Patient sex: M
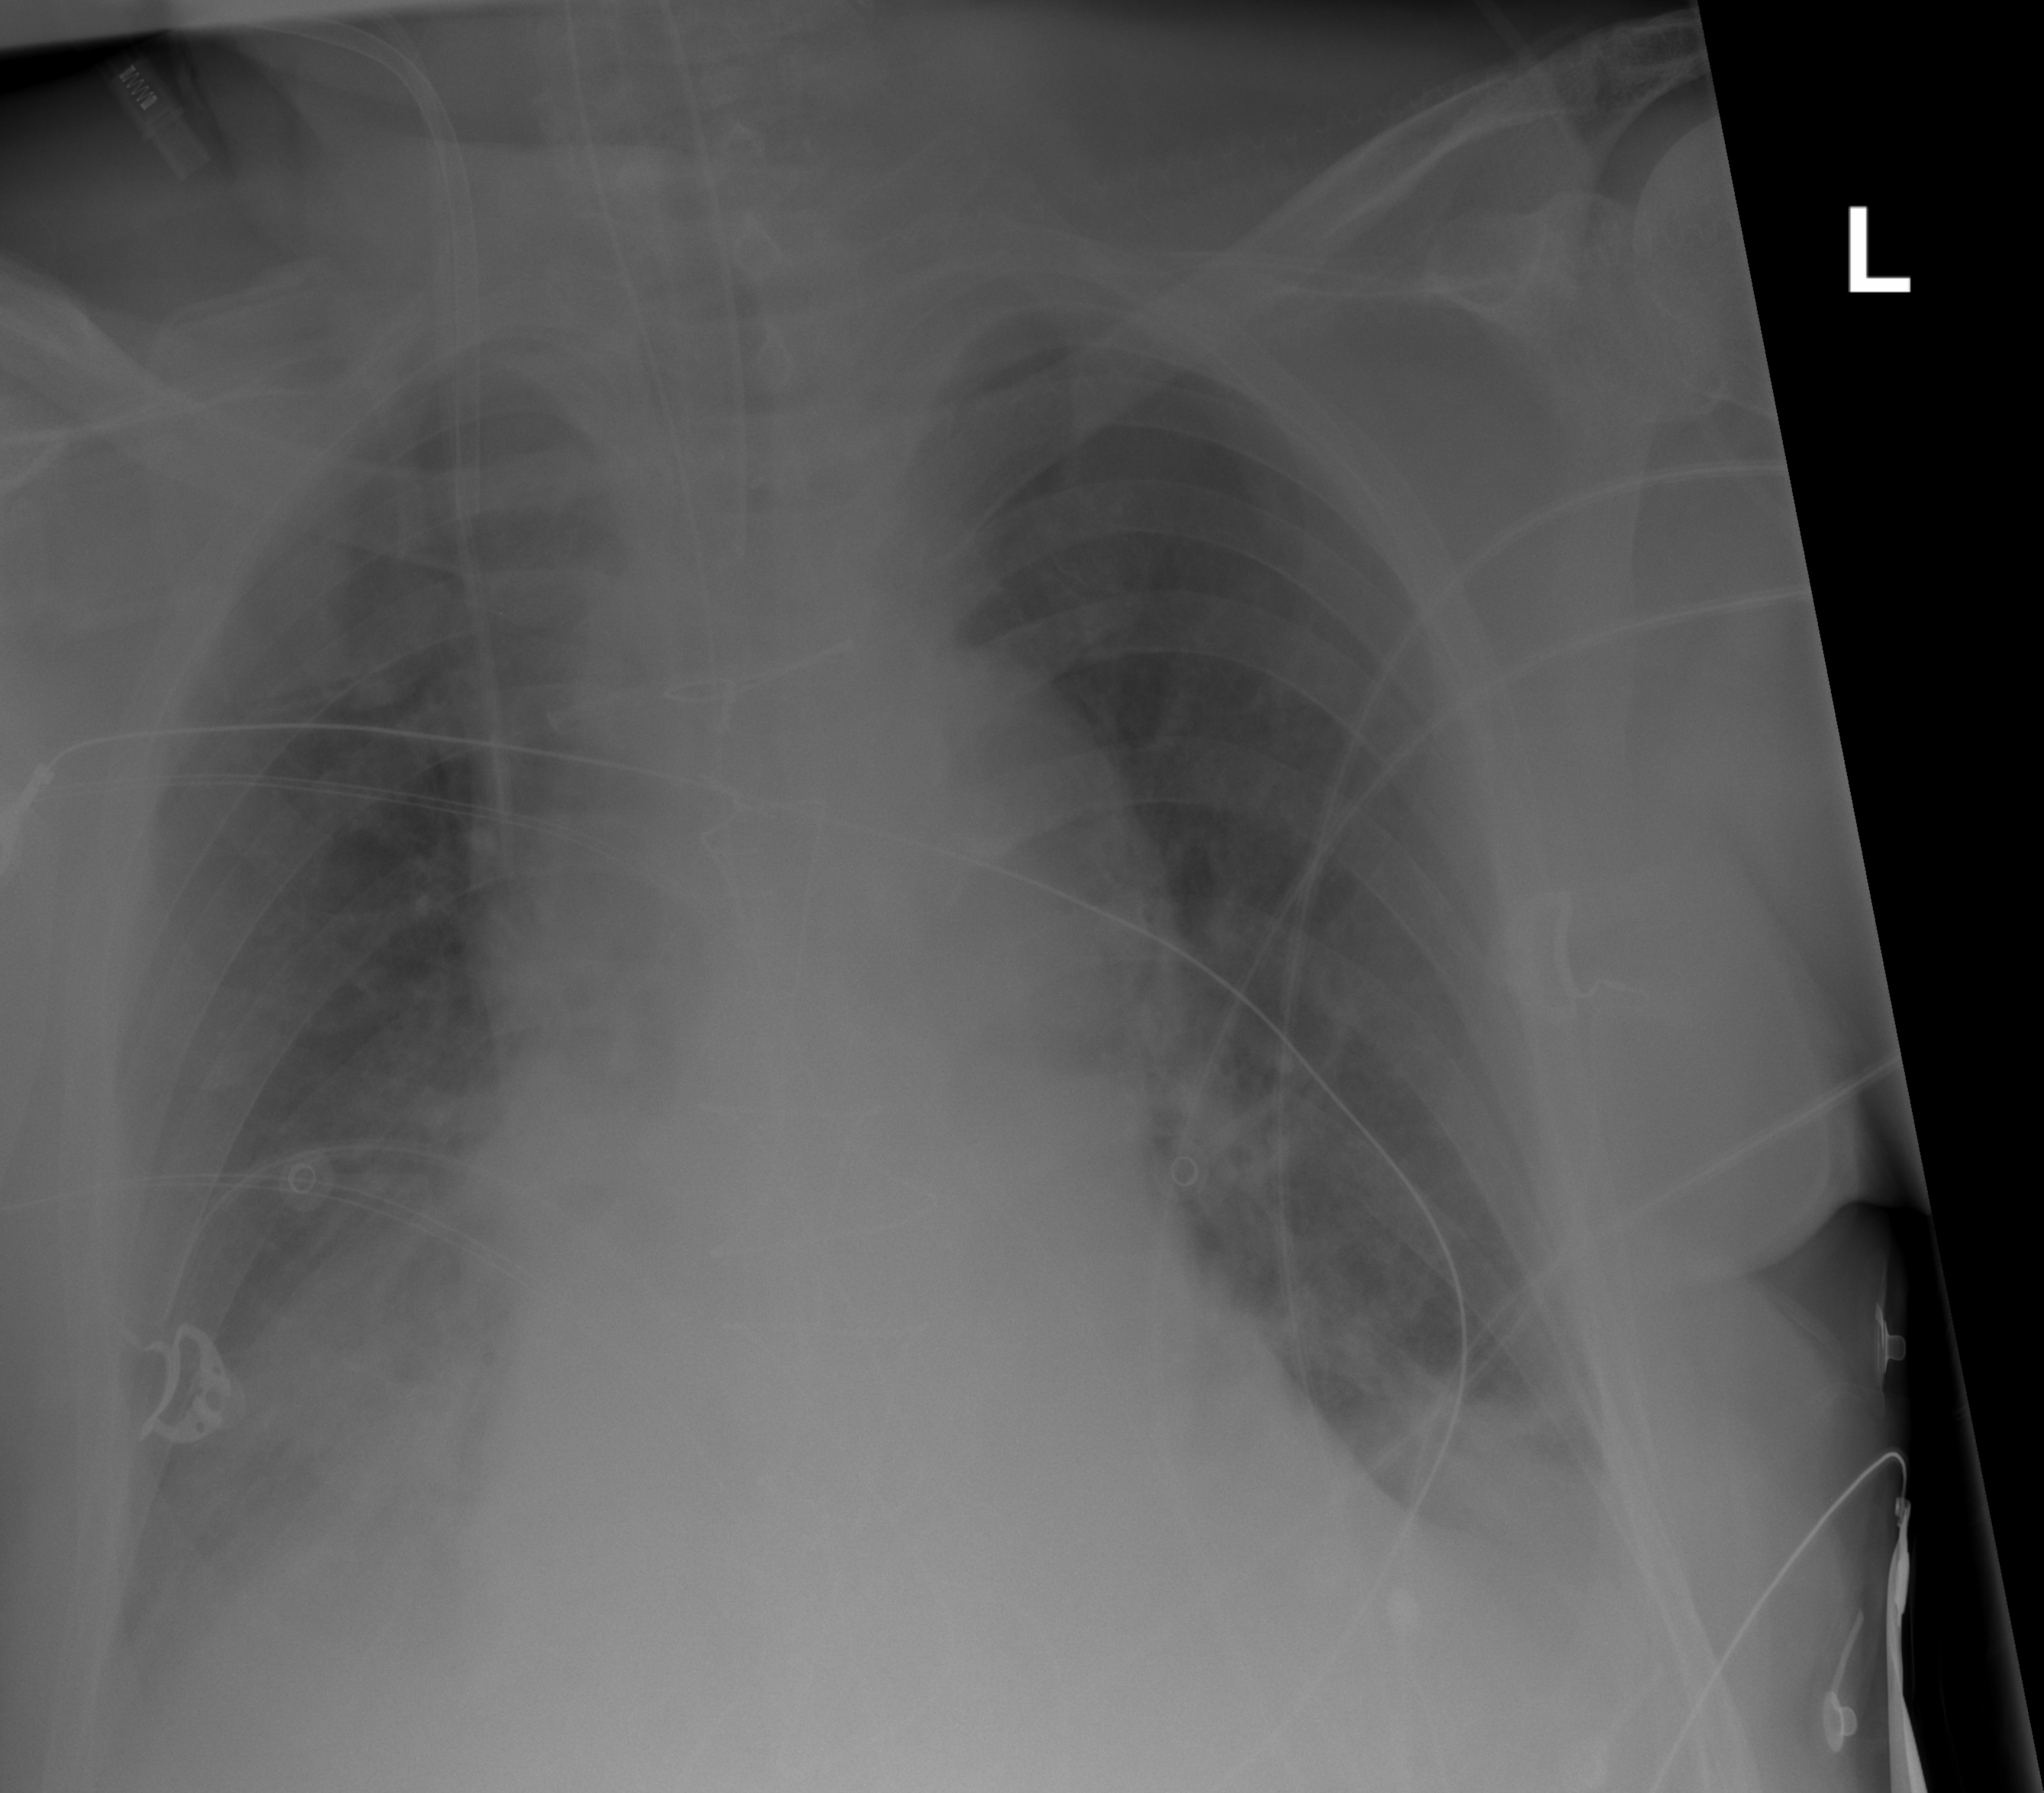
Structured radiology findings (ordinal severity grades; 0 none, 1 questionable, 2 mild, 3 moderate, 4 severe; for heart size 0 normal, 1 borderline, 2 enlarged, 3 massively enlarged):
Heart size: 0
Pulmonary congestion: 1
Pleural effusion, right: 2
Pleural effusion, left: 2
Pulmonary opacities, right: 0
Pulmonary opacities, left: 0
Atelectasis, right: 2
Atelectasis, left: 2